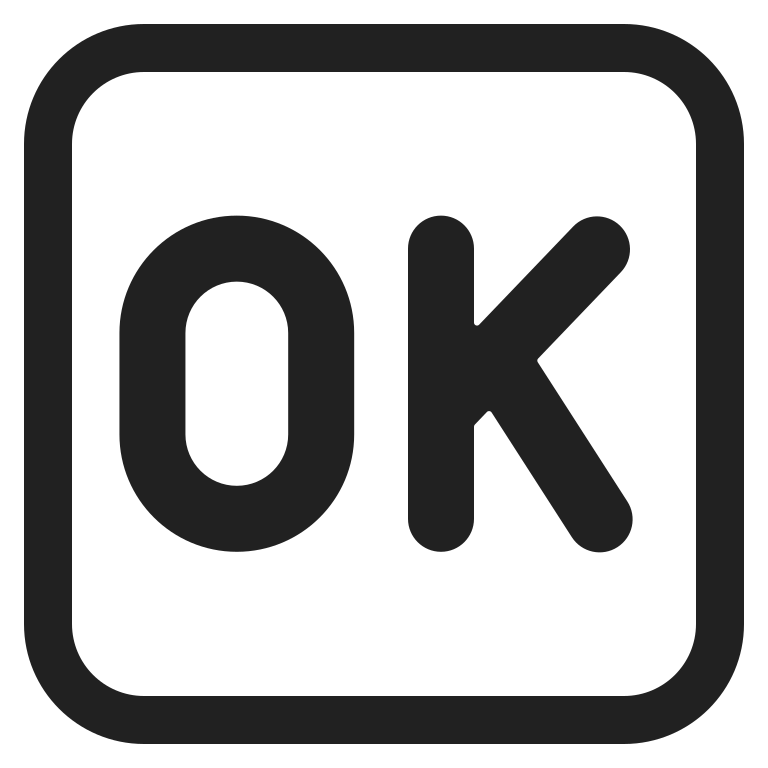
ok button high contrast